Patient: sex M, age 66
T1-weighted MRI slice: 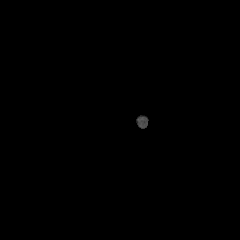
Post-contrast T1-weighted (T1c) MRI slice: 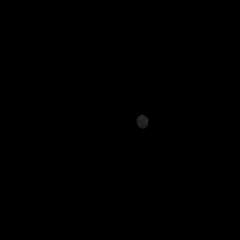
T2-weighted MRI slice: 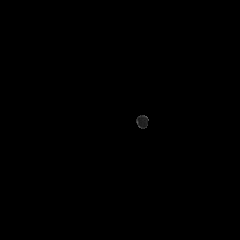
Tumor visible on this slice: no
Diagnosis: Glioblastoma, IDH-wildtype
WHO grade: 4